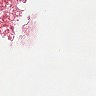
Metastatic tissue present: no